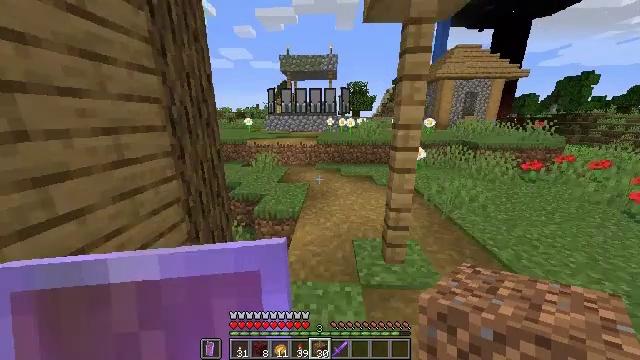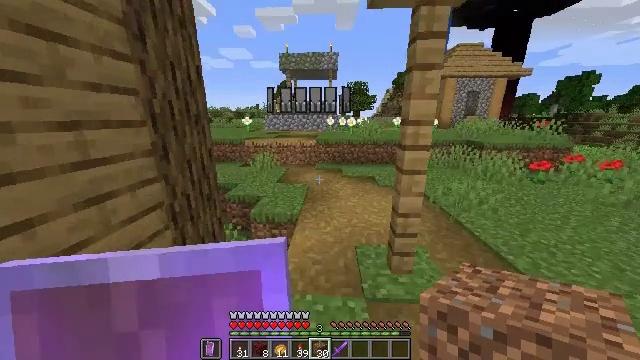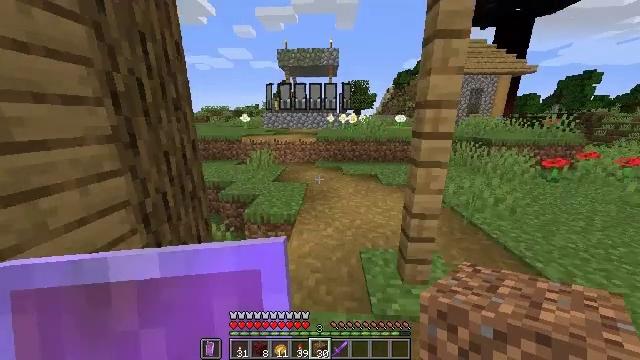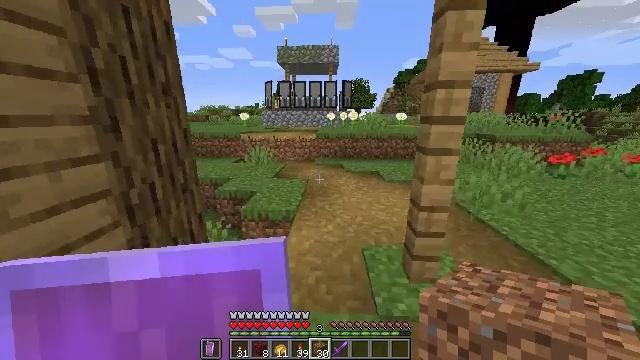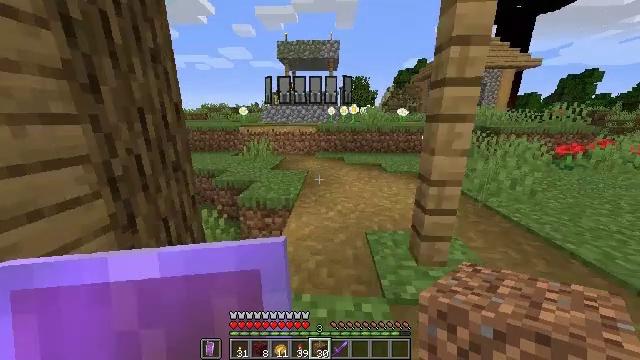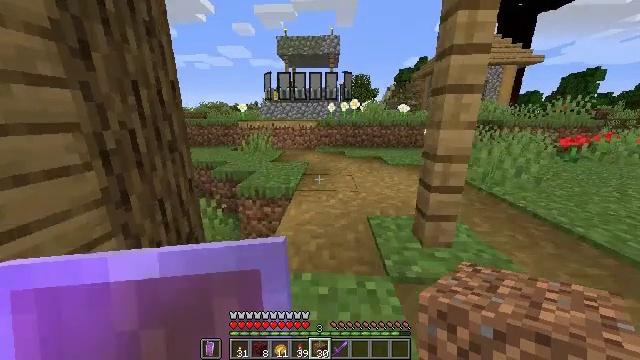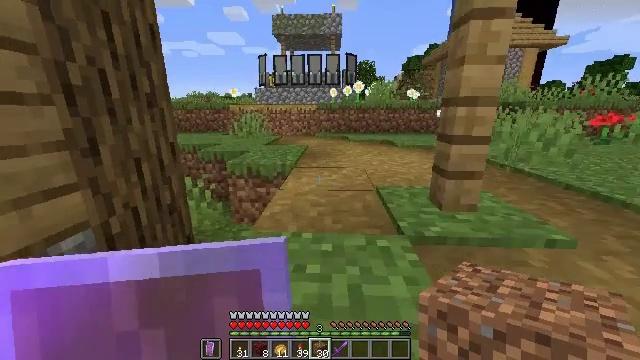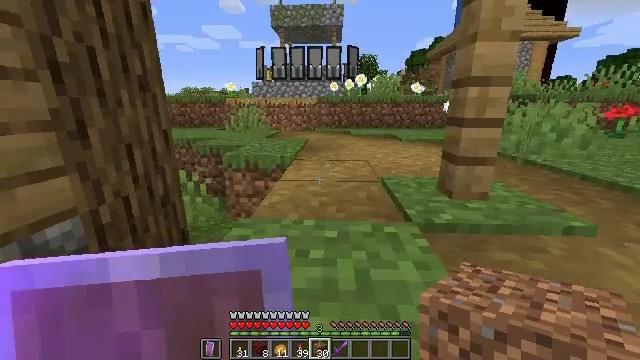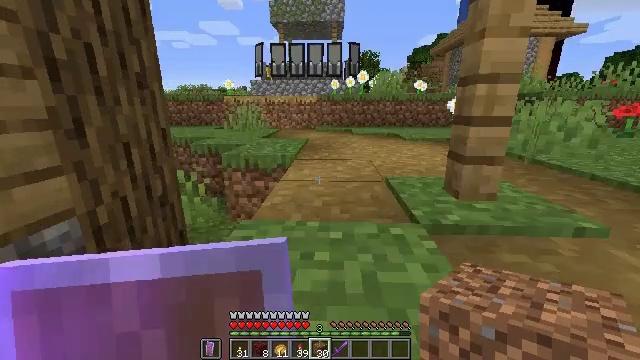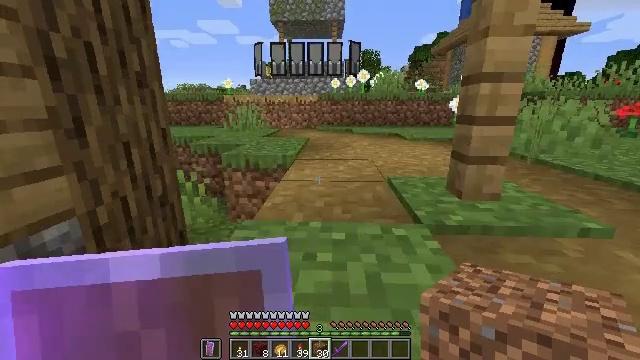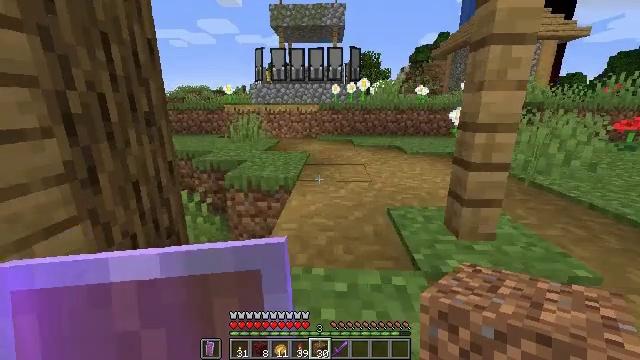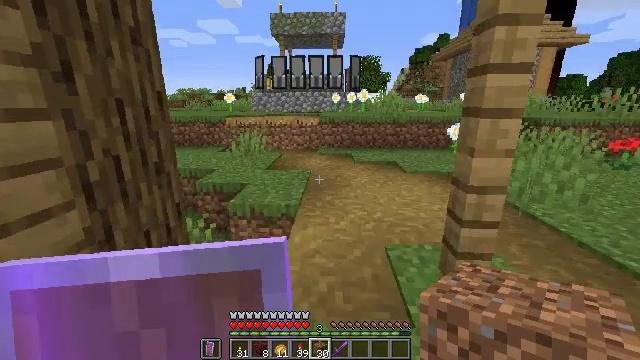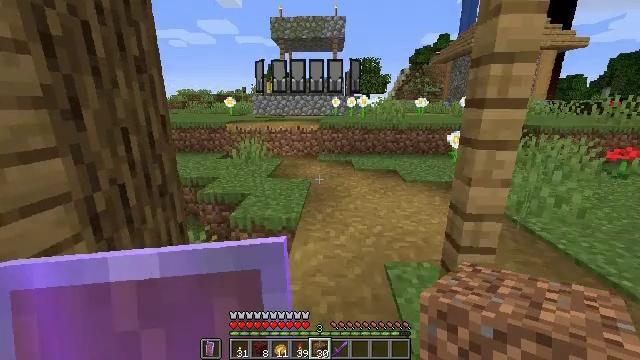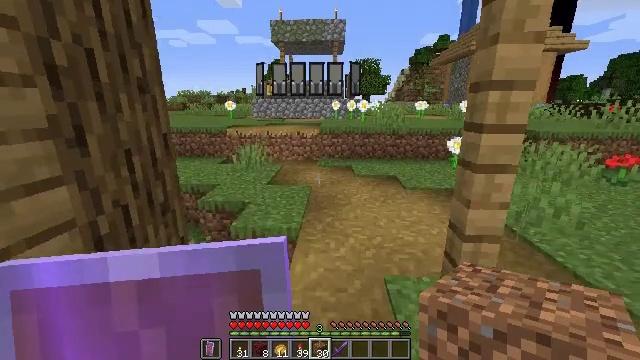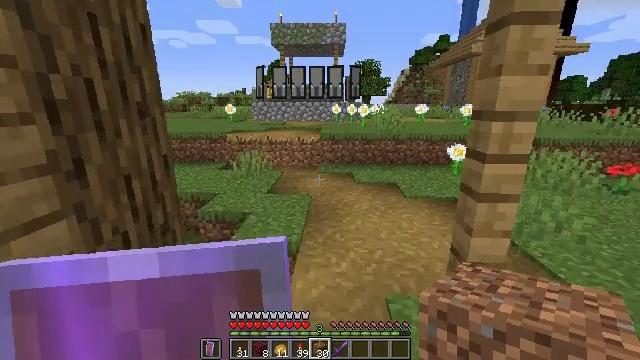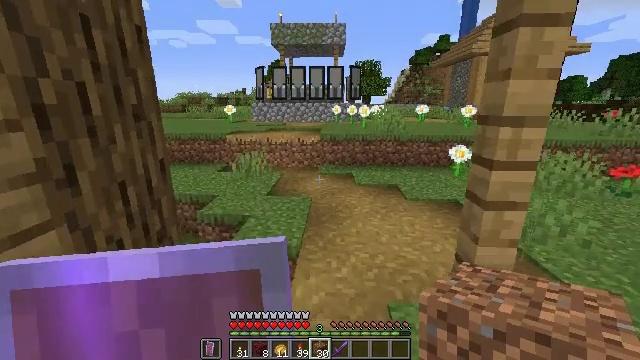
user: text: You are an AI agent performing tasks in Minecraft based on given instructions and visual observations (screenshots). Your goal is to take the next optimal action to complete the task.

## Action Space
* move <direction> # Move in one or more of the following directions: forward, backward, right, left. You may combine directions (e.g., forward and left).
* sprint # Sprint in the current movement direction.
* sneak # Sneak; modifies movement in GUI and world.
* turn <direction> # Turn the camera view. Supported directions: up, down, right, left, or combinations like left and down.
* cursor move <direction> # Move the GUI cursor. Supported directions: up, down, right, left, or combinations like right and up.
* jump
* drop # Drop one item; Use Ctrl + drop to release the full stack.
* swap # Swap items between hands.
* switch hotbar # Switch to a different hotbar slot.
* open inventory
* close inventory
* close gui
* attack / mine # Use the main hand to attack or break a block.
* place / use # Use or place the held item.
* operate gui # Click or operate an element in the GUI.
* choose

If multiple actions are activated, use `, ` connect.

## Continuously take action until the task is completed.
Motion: motion action
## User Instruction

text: Collect the white banner for decoration.
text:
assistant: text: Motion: move forward, jump
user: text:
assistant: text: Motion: move forward, jump
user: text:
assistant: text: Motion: move forward, jump
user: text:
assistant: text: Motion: move forward, jump
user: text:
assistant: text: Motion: move forward
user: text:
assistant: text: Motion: move forward
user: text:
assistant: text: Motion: move forward
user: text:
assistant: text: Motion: move forward
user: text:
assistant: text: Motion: move forward
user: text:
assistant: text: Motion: move forward, jump
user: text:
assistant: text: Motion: move forward, jump
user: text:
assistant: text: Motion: move forward, jump
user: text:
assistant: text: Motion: move forward, jump
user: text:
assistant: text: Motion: move forward, jump
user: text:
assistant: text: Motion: move forward
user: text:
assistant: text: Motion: move forward
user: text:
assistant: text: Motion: move forward
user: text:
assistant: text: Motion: move forward
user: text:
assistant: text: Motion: move forward
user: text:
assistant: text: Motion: move forward
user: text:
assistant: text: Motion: move forward
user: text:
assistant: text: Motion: move forward
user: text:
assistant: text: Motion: move forward
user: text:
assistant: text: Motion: move forward
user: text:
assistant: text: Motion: move forward
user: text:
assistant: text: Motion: move forward
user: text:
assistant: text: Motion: no_op
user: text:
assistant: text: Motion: no_op
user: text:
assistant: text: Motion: no_op
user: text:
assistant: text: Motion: no_op